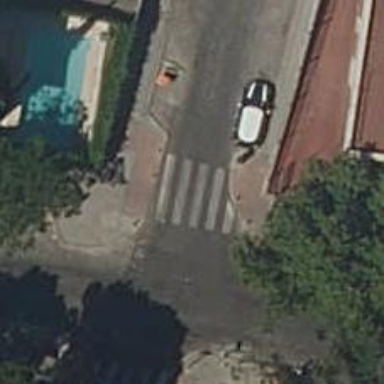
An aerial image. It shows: Zebra crossing on the road.